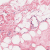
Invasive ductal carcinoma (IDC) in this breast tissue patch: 0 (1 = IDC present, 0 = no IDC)